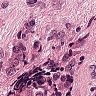
Metastatic tissue present: yes